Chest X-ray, PA view. Patient: 24 years old, sex F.
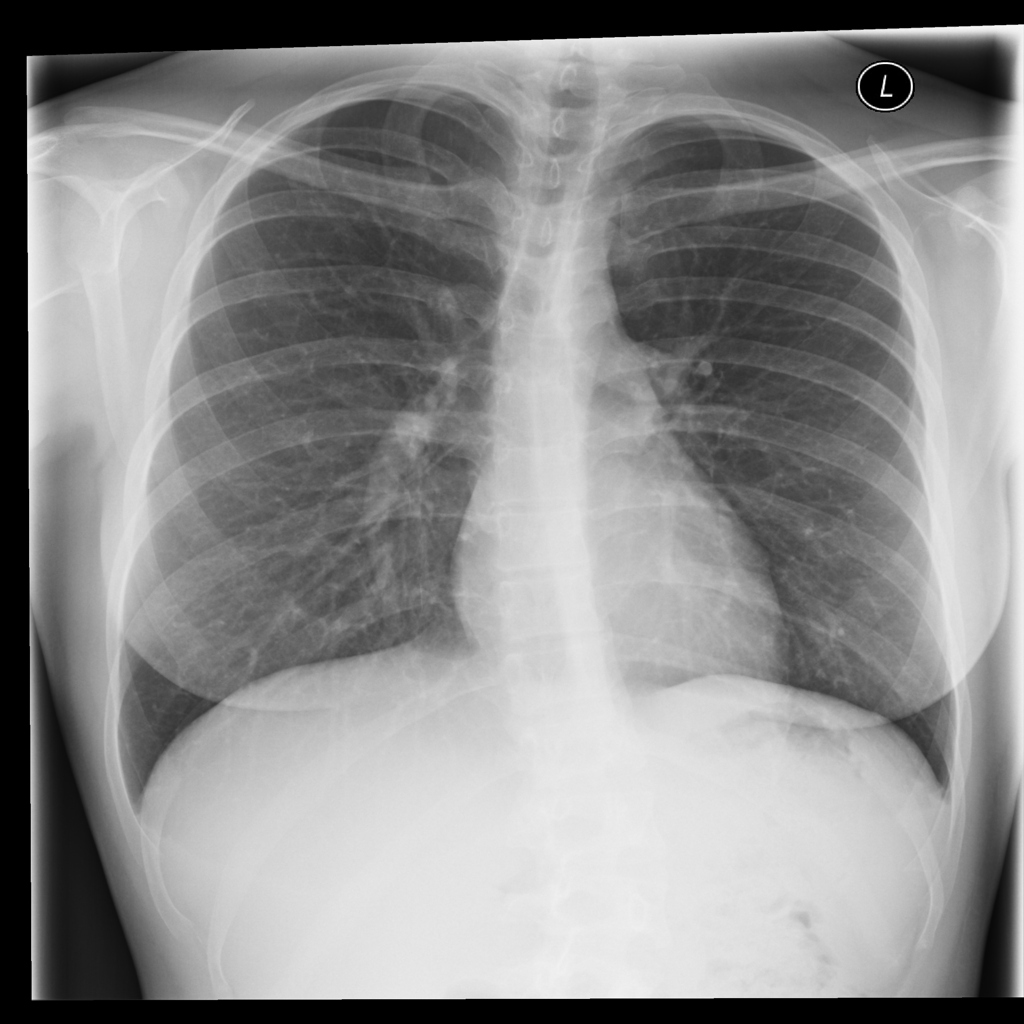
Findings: No Finding